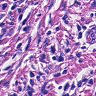
Metastatic tissue present: no